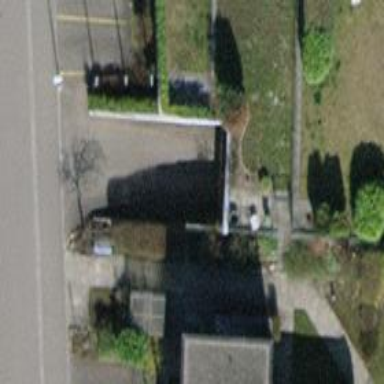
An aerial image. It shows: Parking area.